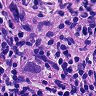
Metastatic tissue present: yes